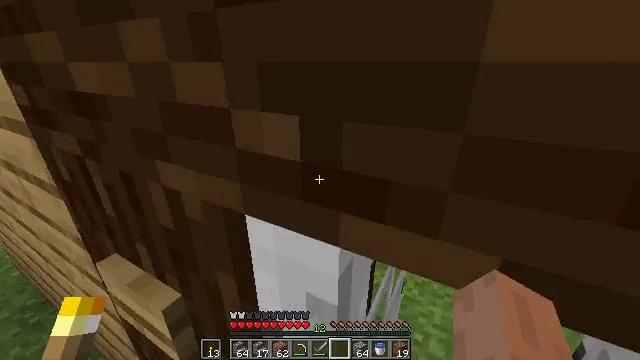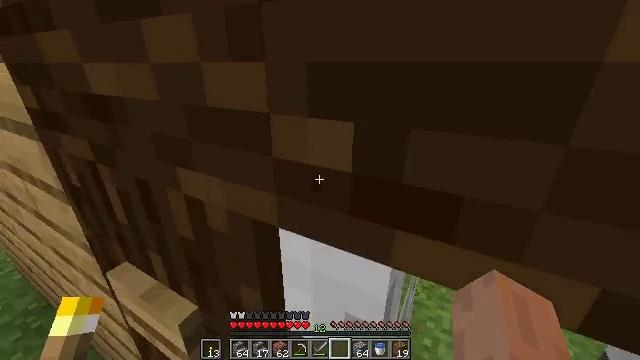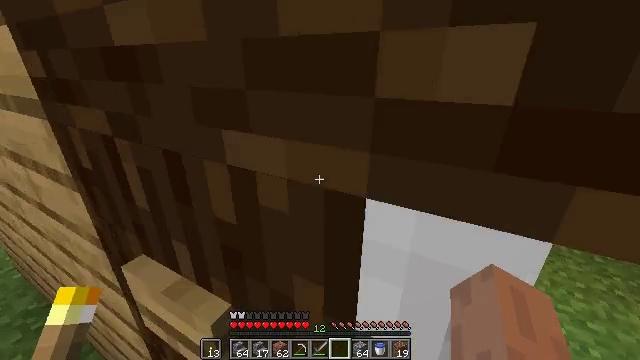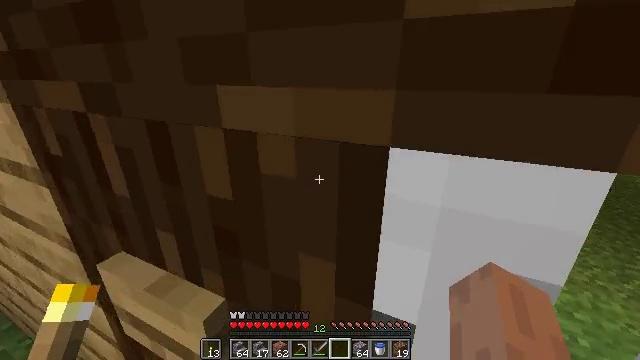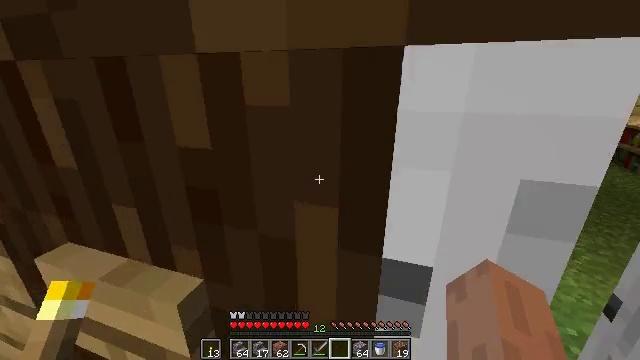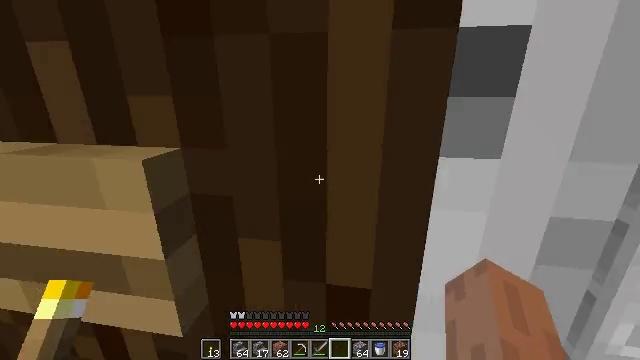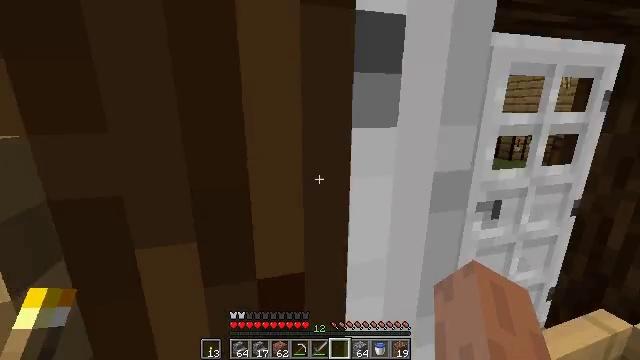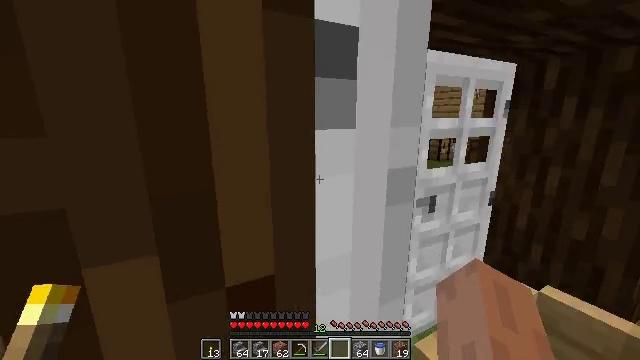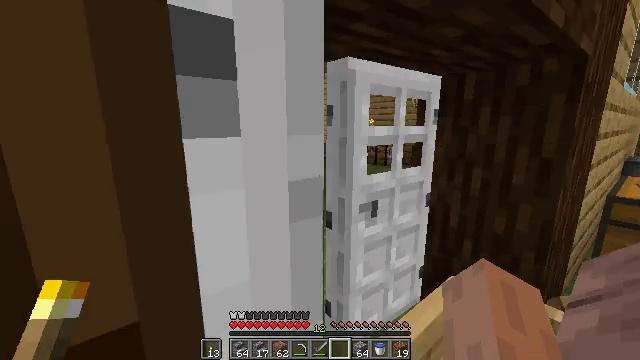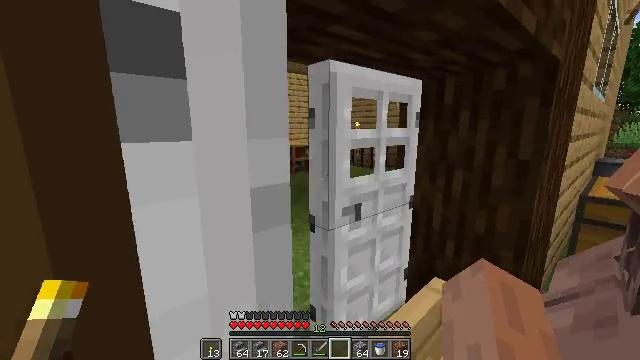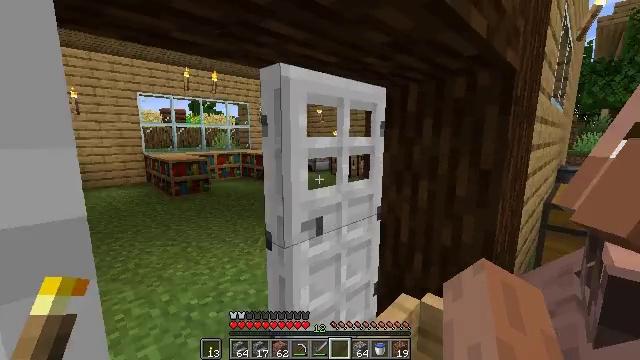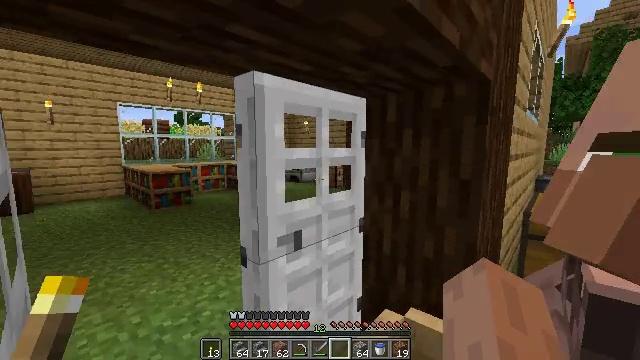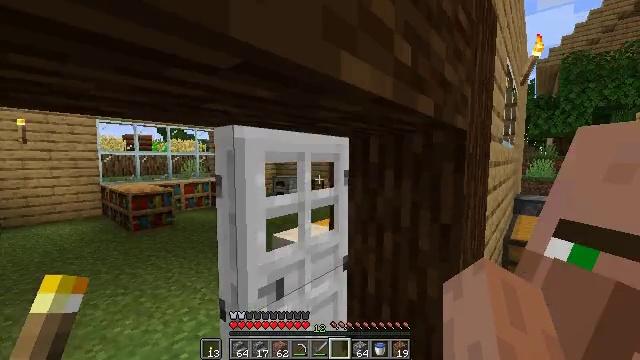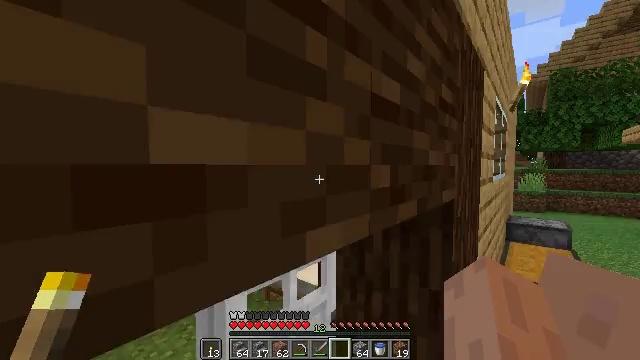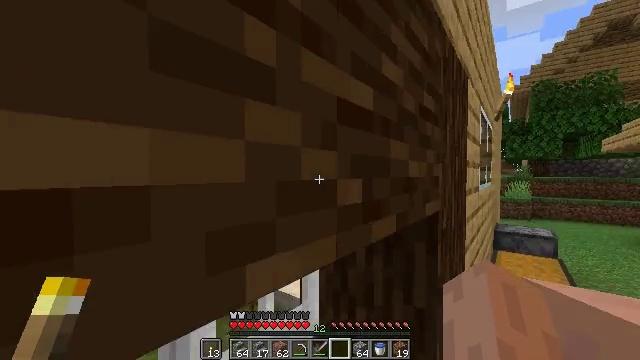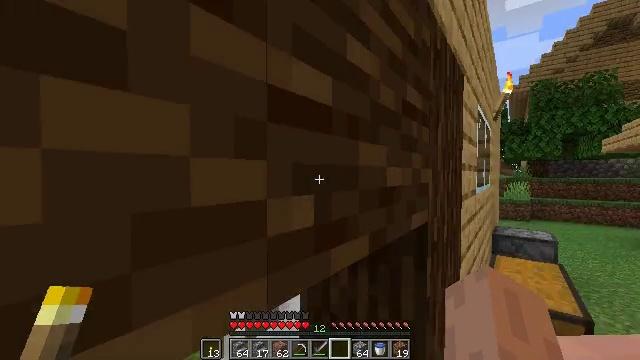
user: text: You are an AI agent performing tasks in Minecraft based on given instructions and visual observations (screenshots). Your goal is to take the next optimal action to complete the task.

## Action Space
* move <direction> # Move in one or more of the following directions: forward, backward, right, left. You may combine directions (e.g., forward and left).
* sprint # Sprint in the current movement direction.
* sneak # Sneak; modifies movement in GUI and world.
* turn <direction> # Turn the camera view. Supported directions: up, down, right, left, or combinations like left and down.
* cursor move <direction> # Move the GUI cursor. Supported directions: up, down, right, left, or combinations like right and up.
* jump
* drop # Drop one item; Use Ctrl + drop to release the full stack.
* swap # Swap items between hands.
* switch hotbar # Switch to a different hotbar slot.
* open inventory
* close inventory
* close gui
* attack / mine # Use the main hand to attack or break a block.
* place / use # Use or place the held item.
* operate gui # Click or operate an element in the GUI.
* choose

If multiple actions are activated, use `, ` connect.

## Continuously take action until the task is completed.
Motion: motion action
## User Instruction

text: Mine the iron door to remove it.
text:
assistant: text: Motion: move forward
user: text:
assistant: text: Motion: move forward
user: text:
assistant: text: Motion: move forward, turn right and up
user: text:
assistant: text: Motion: move forward, turn right and up
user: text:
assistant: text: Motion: move forward, turn right and up
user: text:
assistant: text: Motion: move forward, turn right and up
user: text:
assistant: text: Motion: move forward, turn right and up
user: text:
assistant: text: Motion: move forward, turn right and up
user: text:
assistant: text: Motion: move forward, turn right
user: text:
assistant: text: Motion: move forward, turn right and up
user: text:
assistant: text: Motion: move forward, turn right and up
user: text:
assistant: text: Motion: move forward, turn right and up
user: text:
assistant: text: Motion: move forward, turn right and up
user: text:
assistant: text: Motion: move forward, turn right and up
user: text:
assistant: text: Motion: move forward
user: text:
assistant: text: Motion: move forward, turn left
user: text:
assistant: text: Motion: move forward, turn left
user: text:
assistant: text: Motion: move forward, turn left and down
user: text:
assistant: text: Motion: move forward, turn left and down
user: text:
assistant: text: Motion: move forward, turn left and down
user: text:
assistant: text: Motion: move forward, turn left and down
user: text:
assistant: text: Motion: move forward
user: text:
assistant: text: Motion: move forward
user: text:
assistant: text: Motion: no_op
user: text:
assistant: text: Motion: turn right
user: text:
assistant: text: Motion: turn down
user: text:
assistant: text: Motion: turn down
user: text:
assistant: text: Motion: turn down
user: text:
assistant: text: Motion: no_op
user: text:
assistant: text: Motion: turn down